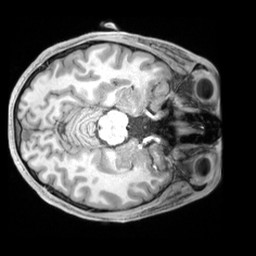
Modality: T1w
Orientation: axial
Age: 22
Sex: male
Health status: ill
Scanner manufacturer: siemens
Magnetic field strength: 3 T
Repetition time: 2.2 s
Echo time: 0.00218 s